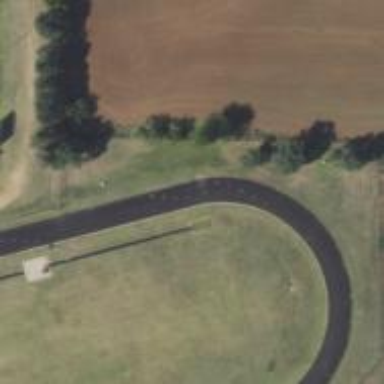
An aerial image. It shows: Track in leisure land.